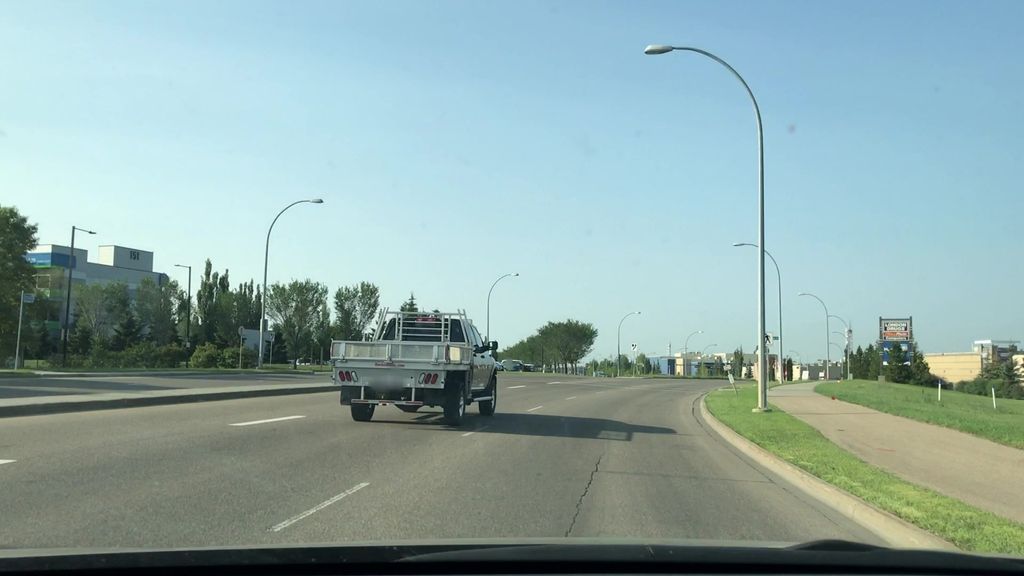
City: edmonton